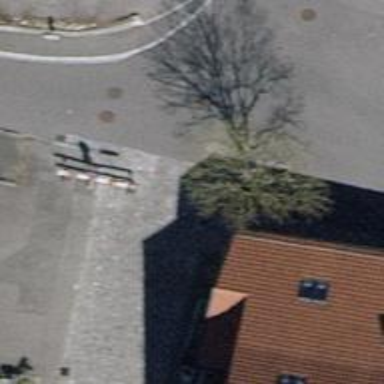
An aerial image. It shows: Residential road with sett surface.